Question: I'm trying to automatically place an asterisk next to all my mandatory inputs. Because I'm using MVC and Bootstrap, I'm using <URL>.
The problem is that the resulting line-spacing goes awry:

It seems the asterisk is originally placed on the line after the input because the input is 100% width. Then, when the CSS has moved the asterisk, the container height doesn't change.
This simplified example illustrates the problem: <URL>
And here's my actual Javascript
'''
function markRequired() {
var parentForm;
// look at every mandatory field
$('input[data-val-required]').each(function () {
// not all should be treated
if ($(this).is("input:text") && !$(this).parent().hasClass("input-append") && !(this).hasAttribute("readonly")) {
// wrap the element with a span whose purpose is to attract the CSS requiredaddon treatment
$(this).wrap("<span class='requiredaddon'>");
// locate the form containing the input (we will add a footnote later)
var parentFinder = $(this)[0];
while (parentForm == null && parentFinder != null) {
if (parentFinder.tagName.toLowerCase() == "form") {
parentForm = parentFinder;
}
parentFinder = parentFinder.parentNode;
}
}
});
// add footnote to the form
if (parentForm != null) {
var rubric = $('<span>', { text: "denotes a mandatory field" })
.addClass("requiredaddon");
rubric.appendTo($(parentForm).parent());
}
}
'''
... and CSS (containing cruft because I'm still trying things out)
'''
.requiredaddon {
position: relative;
}
.requiredaddon:after {
position: relative;
font-family: FontAwesome;
font-size: 0.7em;
color: #cd402e;
top: -25px;
left:-12px;
content: "
069";
clear: right;
margin: 0;
padding: 0;
display: inline-block;
}
'''
... and the .cshtml
'''
<tr>
<td>Sale Date</td>
<td>
<span class="requiredaddon">
@Html.DropDownListFor(m => Model.Date, Model.GetSalesDateList(Model.Date), new {@class = "form-control"})
</span>
</td>
</tr>
<tr>
<td>@Html.DisplayNameFor(item => Model.PriceString)</td>
<td>@Html.TextBoxFor(item => Model.PriceString, new { @class = "form-control currency-0-decimals", placeholder = "Sale price" })</td>
</tr>
<tr>
<td>@Html.DisplayNameFor(item => Model.Comment)</td>
<td>@Html.TextBoxFor(item => Model.Comment, new { @class = "form-control", placeholder = "Comments" })</td>
</tr>
'''
Apologies for the noob code.
Following @Lars' suggestion I got this sorted. Using 'position: absolute', different browsers gave different vertical positions for the asterisks until I changed my CSS to this:
'''
.requiredaddon {
position: relative;
vertical-align: bottom; /* added */
display: inline-block; /* added */
width: inherit; /* added */
}
.requiredaddon:after {
position: absolute; /* as per Lars' solution */
font-family: FontAwesome;
font-size: 0.7em;
color: #cd402e;
top: 1.0em;
left:-1.2em;
content: "
069";
}
'''
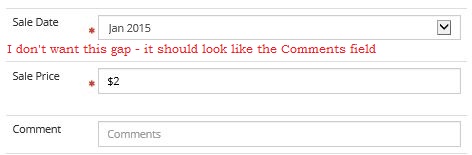
Answer: 'position: absolute''position: relative'
'position: relative' will move the element without actually moving the dom box, so all other elements will behave (and be positioned) as if it was not moved.
You can use 'position: absolute' instead, which removes the element completely from the box flow, so other elements will behave as if it was not there. But absolute positioning works a little different. It is relative to the first parent element that is not positioned statically (i.e. a parent element with 'position: relative').